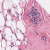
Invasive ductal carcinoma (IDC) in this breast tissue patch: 0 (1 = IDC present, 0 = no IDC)